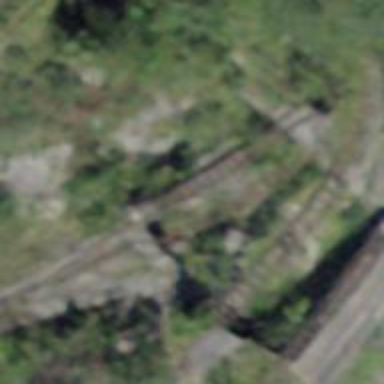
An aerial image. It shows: Disused railway bridge.